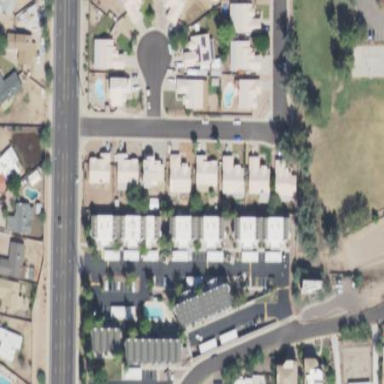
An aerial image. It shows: Condominium within residential area.